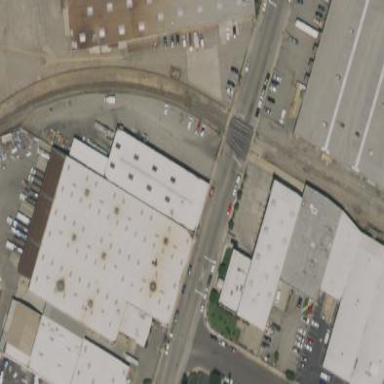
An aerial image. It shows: Warehouse.